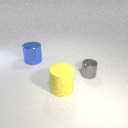
large blue metal cylinder to the left of small gray metal cylinder